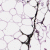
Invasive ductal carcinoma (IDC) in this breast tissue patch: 0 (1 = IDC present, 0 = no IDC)